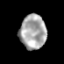
Tissue: prostate
Cell type: Myeloid cells
Senescence score: 0.3115
Nuclear area (px): 891
Mean DAPI intensity: 166.3